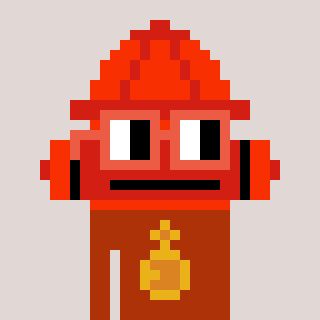
a pixel art character with square orange glasses, a fire hydrant-shaped head and a hotbrown-colored body on a warm background